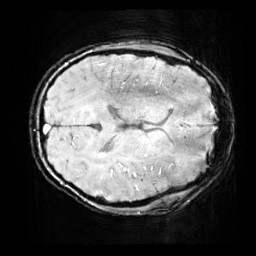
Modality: SWI
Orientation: axial
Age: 11
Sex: male
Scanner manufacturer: siemens
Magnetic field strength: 3 T
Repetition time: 0.027 s
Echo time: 0.02 s